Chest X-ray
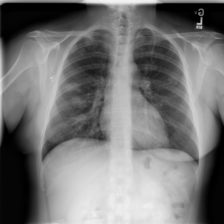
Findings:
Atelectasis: negative
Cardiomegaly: negative
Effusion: negative
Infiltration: negative
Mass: negative
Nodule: negative
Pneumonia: negative
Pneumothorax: negative
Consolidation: negative
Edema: negative
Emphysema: negative
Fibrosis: negative
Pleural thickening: negative
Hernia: negative